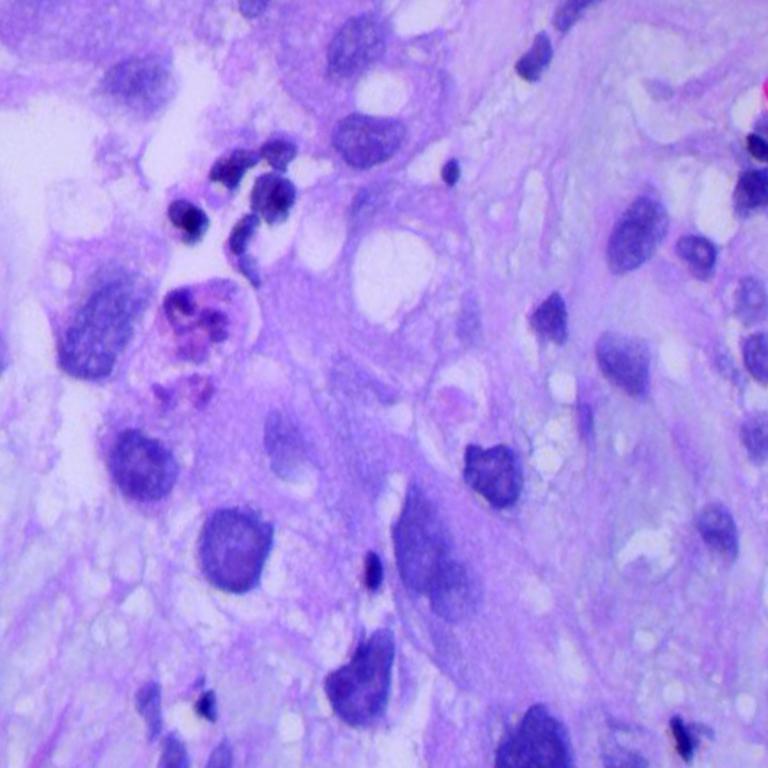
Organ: lung
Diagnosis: adenocarcinomas